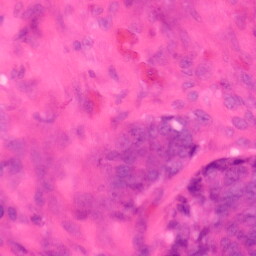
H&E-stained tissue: Colon